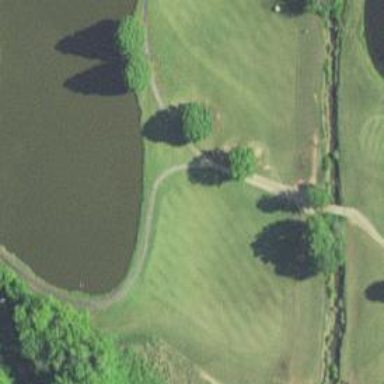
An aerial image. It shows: View of golf hole.